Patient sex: F
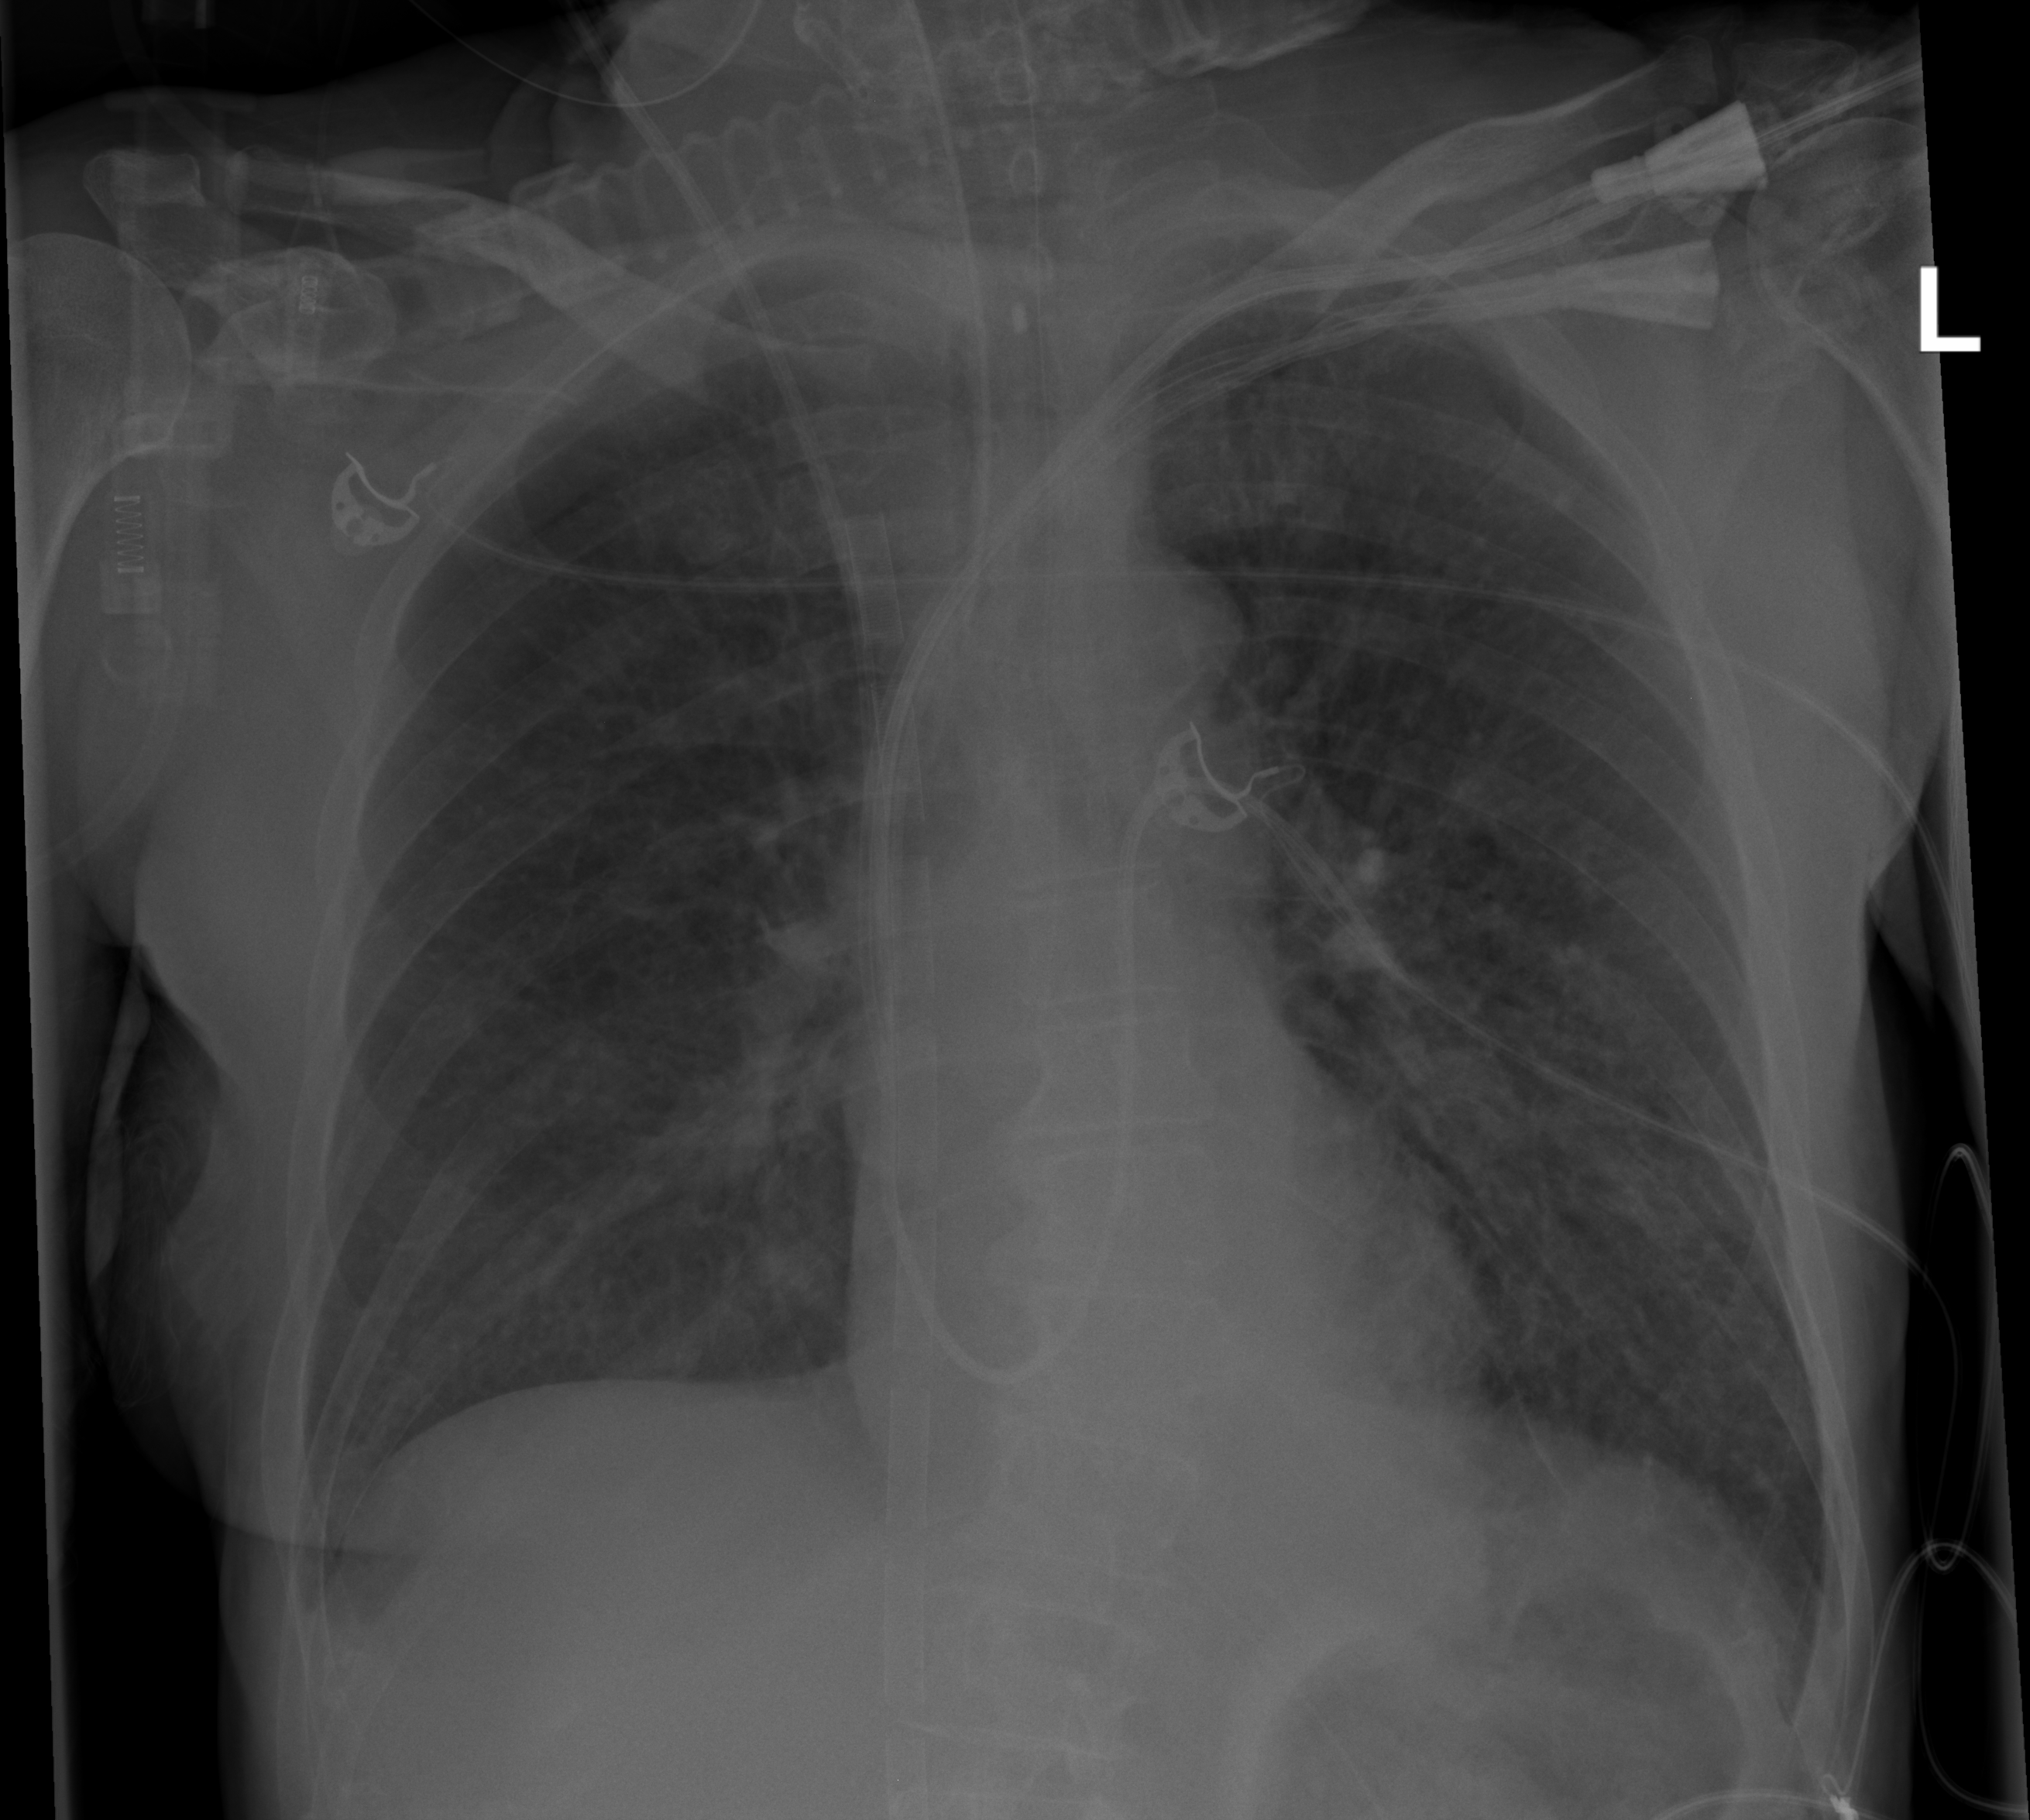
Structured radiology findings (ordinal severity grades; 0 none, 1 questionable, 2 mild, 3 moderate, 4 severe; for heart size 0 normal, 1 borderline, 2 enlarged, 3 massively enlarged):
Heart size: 0
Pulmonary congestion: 2
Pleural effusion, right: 0
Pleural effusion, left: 0
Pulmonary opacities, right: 0
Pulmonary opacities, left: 0
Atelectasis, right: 2
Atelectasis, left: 2